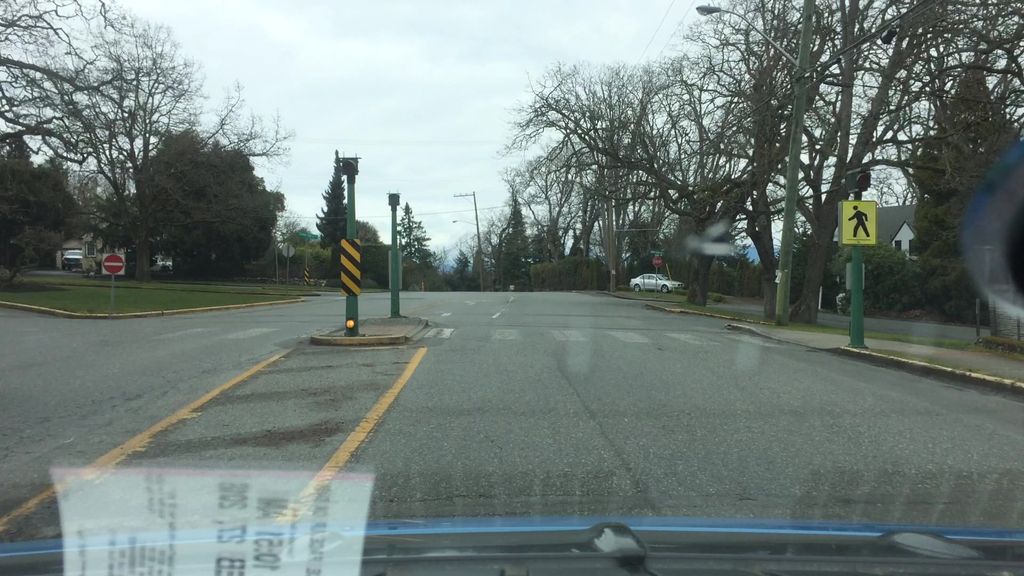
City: victoria